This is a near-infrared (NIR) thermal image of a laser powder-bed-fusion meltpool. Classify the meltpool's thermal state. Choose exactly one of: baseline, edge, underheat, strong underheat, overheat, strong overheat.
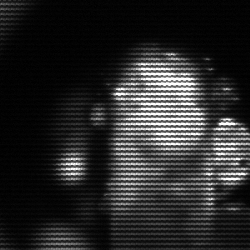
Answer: strong underheat